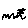
Label: zigzag